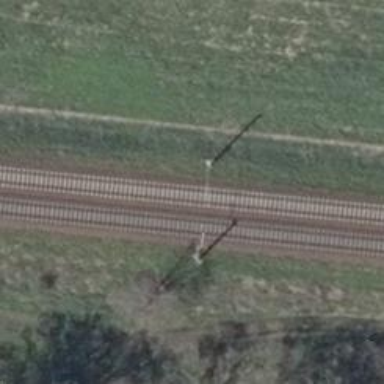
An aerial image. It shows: Railway milestone with catenary mast.